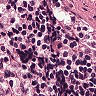
Metastatic tissue present: yes